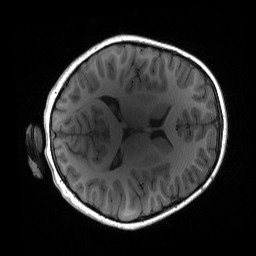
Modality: T1w
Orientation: axial
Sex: female
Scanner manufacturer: siemens
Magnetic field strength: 3 T
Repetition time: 1.9 s
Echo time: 0.00243 s